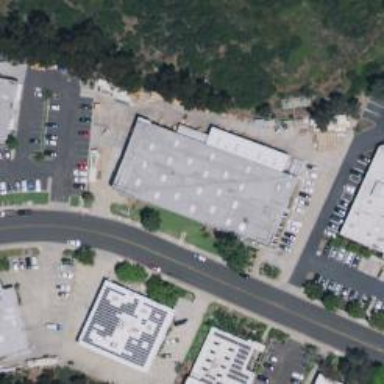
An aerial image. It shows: Industrial building.